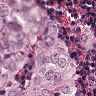
Metastatic tissue present: yes